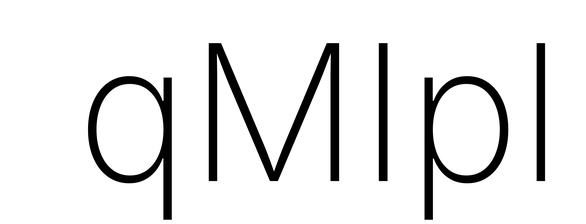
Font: Inter_ExtraLight